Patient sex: M
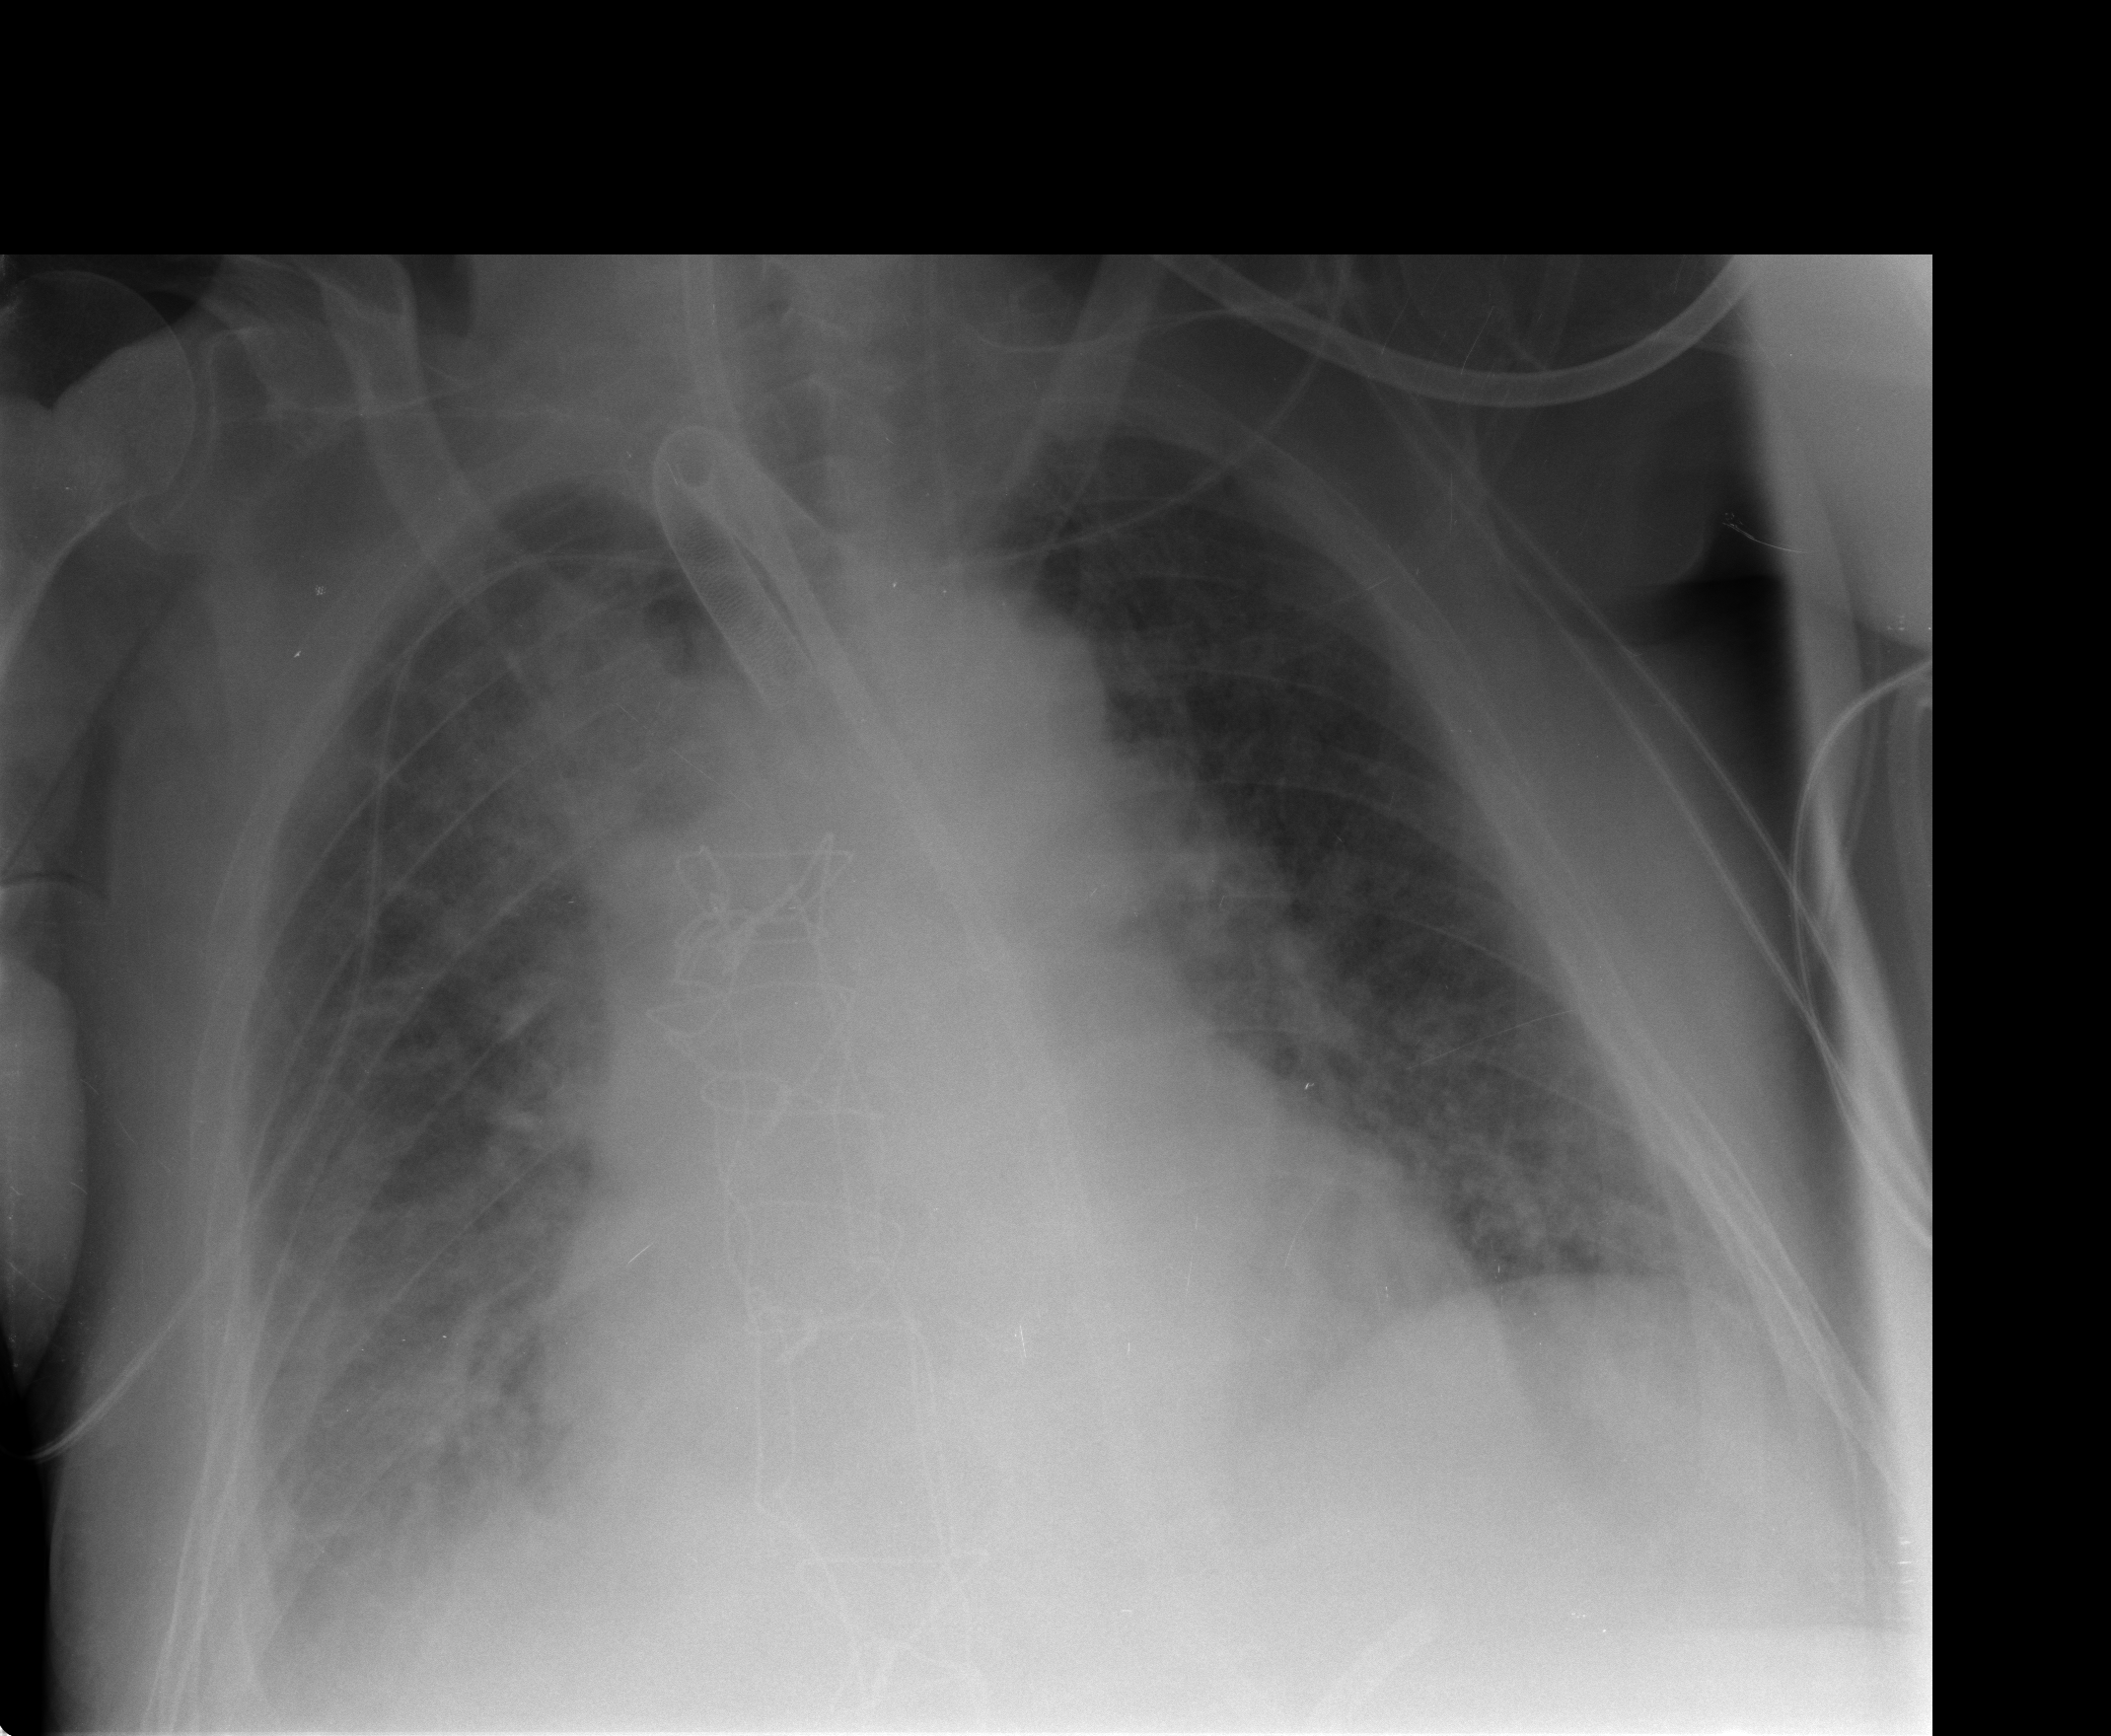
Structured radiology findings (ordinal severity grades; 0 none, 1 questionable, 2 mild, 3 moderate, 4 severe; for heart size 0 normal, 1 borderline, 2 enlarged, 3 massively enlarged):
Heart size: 2
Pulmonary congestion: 2
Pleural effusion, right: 2
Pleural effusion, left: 1
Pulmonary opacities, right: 0
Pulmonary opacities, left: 0
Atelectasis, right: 2
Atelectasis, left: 0